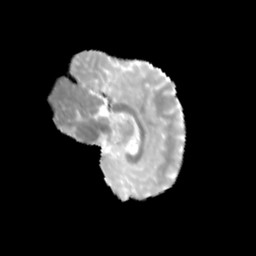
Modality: MD
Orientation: sagittal
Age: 9
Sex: female
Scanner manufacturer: siemens
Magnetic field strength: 3 T
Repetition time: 3.8 s
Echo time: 0.07 s